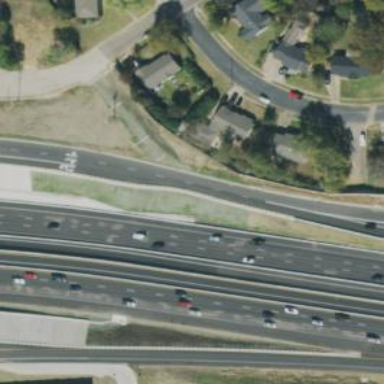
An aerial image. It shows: Secondary road with frontage road alongside.